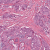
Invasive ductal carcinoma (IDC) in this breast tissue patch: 1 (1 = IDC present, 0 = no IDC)